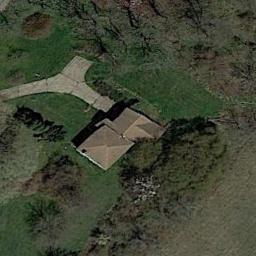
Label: sparse_residential